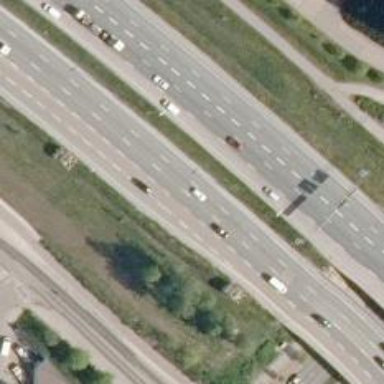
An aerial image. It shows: Asphalt trunk highway.